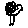
Label: tree